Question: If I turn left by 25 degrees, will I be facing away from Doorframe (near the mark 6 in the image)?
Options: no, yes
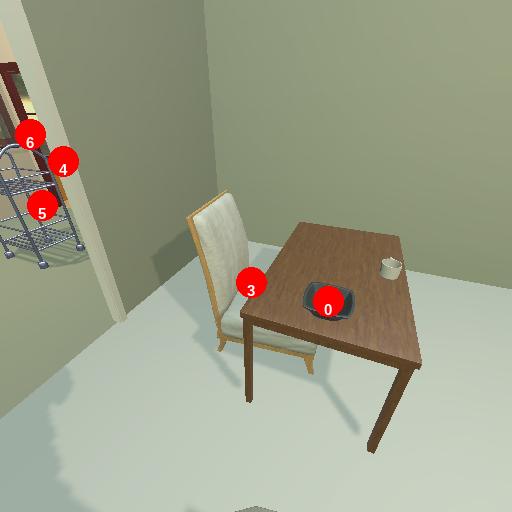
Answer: no